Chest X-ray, AP view. Patient: 57 years old, sex M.
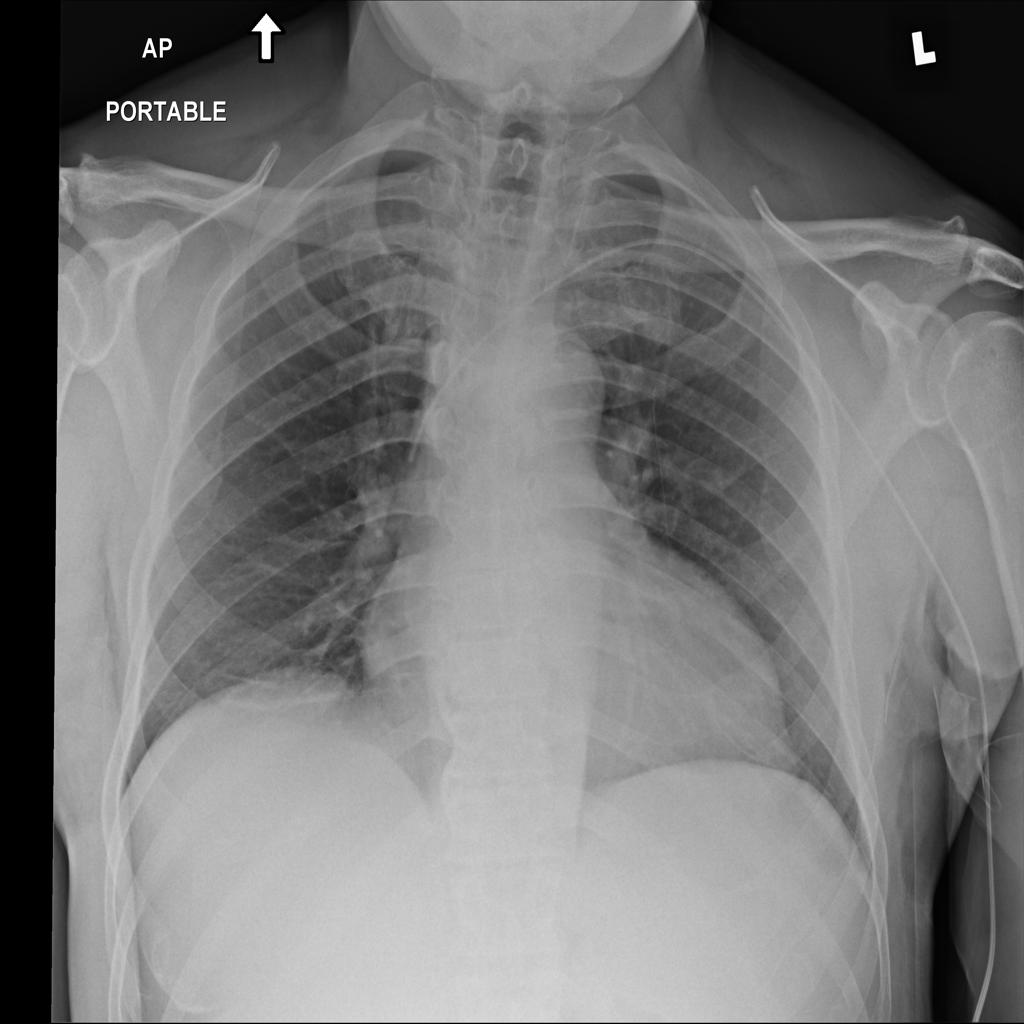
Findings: Atelectasis